Question: In the Chrome dev tools timeline, what is the difference between the filled, green rectangles (which represent paint operations) and the empty, green rectangles (which apparently also represent something about paint operations...)?

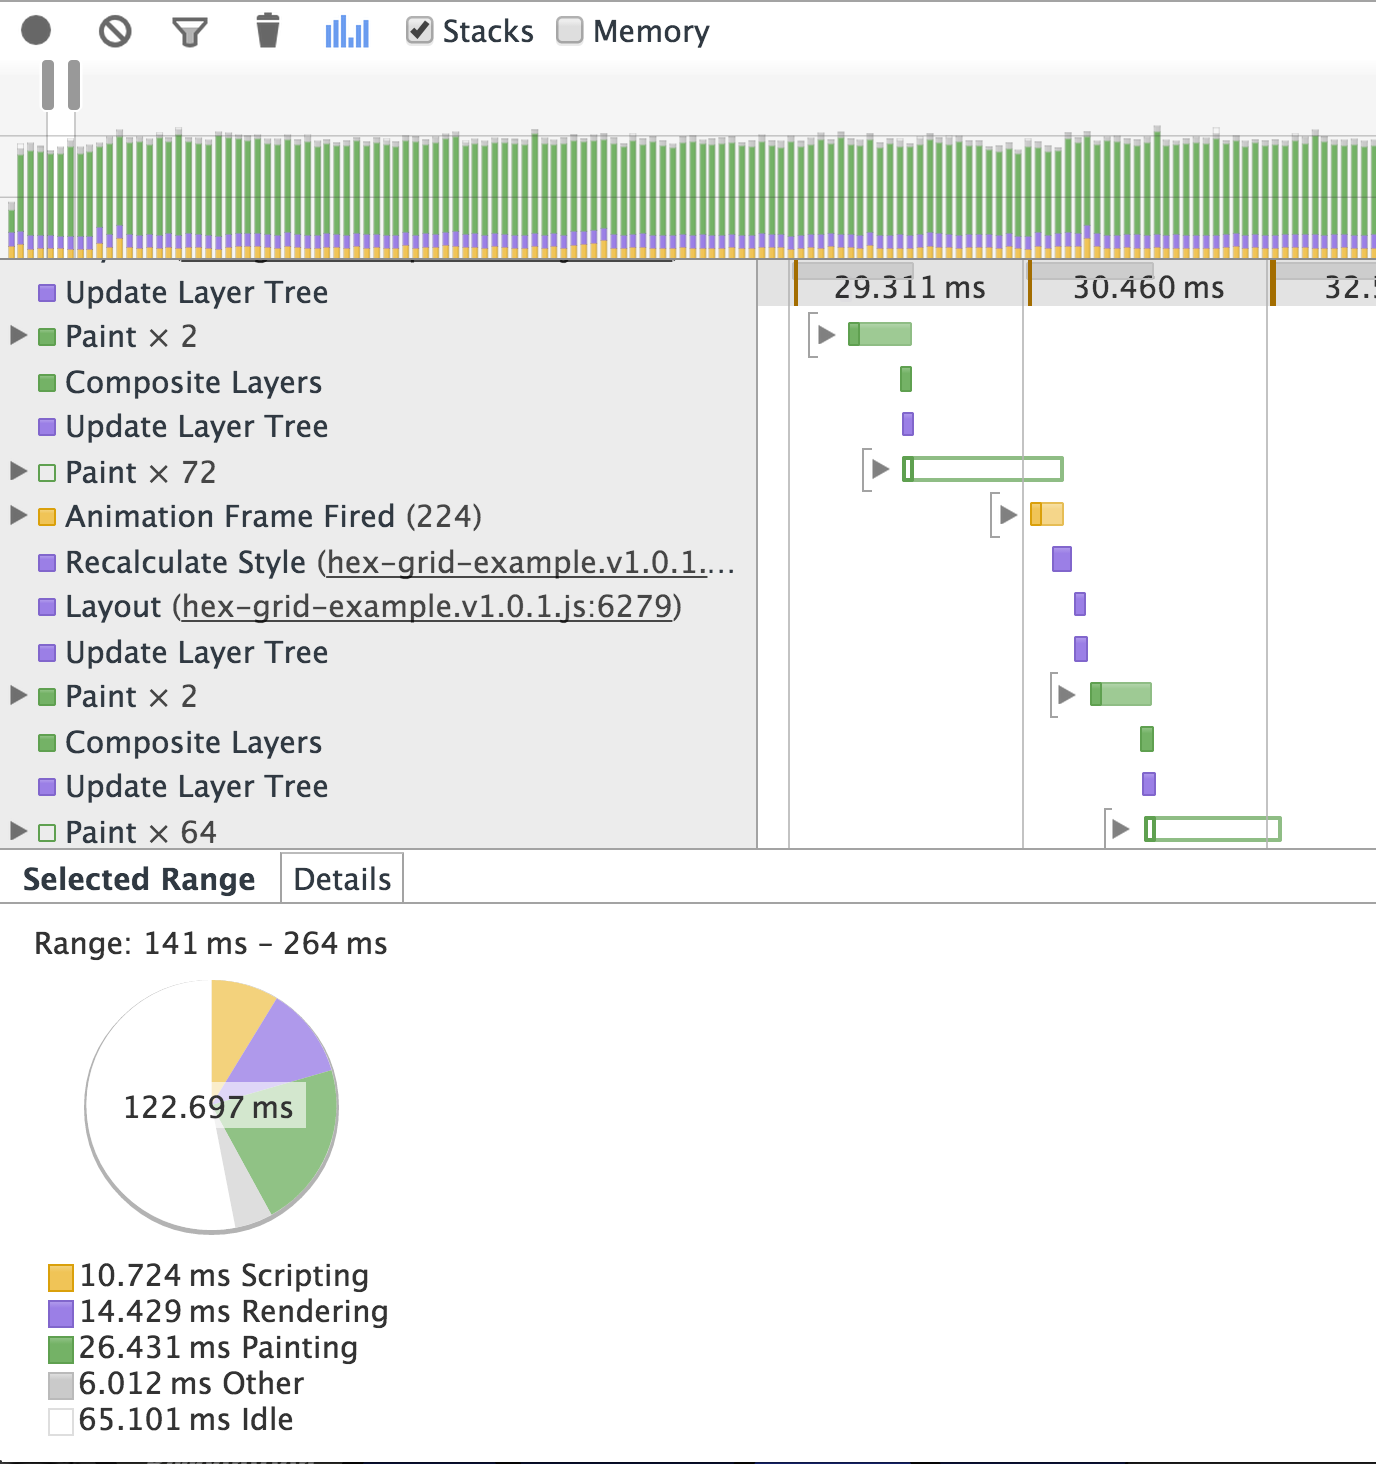
Answer: Painting is really two tasks: draw calls and rasterization.
- -
So, with that background, here we go:
- -
Essentially, then, both are paint, they just represent different sub-tasks of the overall job. If you're having performance issues (and from the grab you provided you appear to be paint bound), then you may need to examine what properties you're changing via CSS or JavaScript and see if there is a compositor-only way to achieve the same ends. <URL> can probably help here.